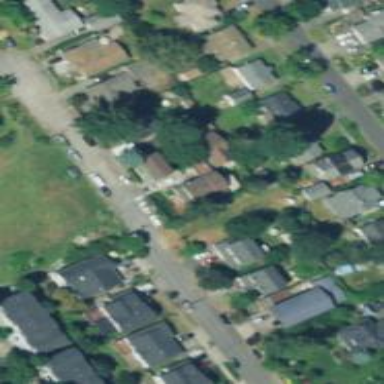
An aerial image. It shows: Residential road with sidewalk on the left side.